Field crop: maize
Growth stage: 1
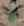
Species: datura